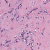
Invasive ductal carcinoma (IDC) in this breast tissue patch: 1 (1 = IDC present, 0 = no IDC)